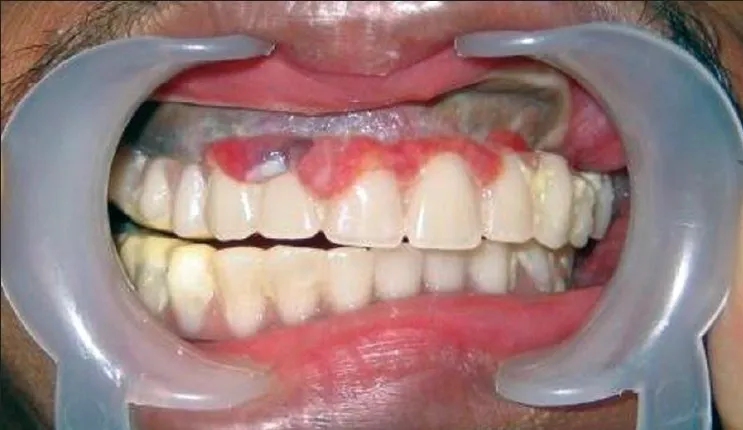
Postoperative intraoral photograph showing the overdentures.
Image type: medical_photograph (oral_photograph)